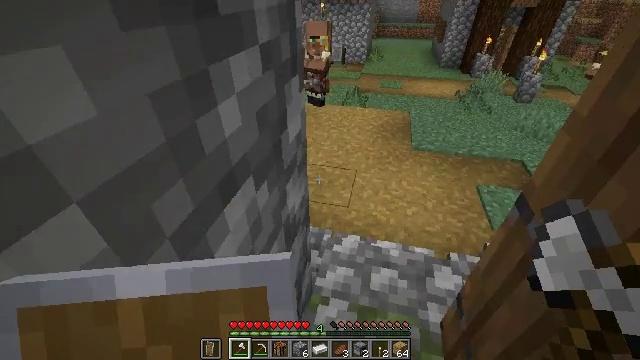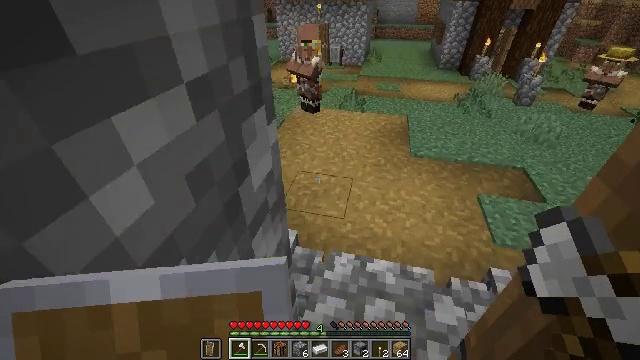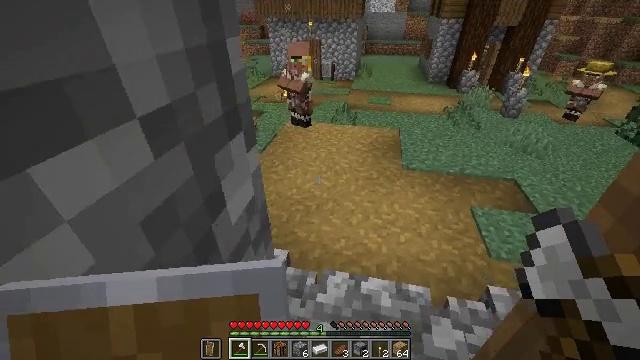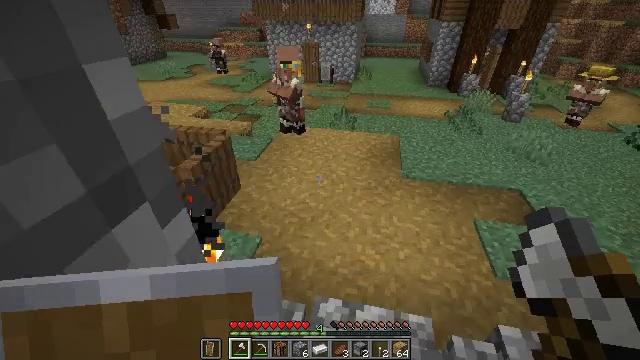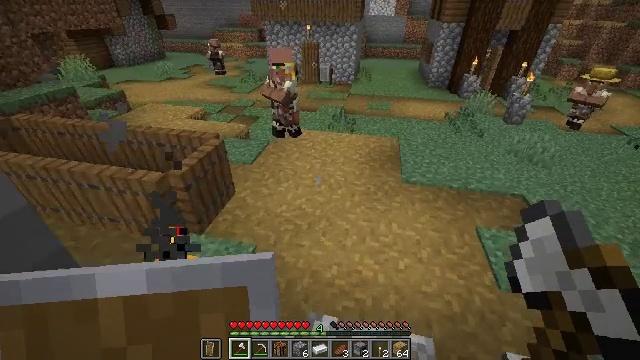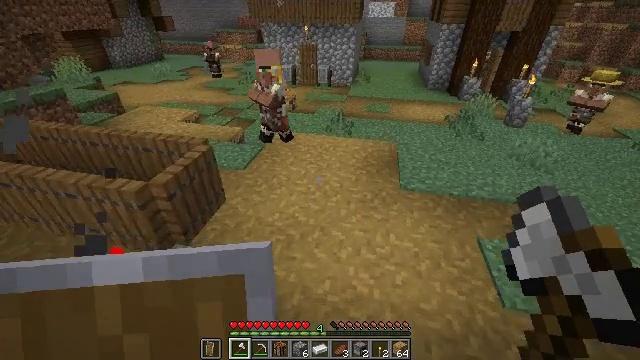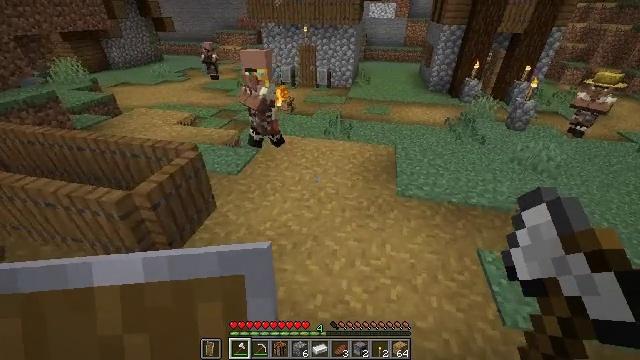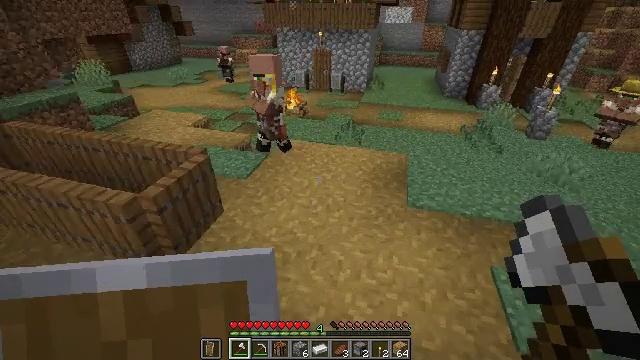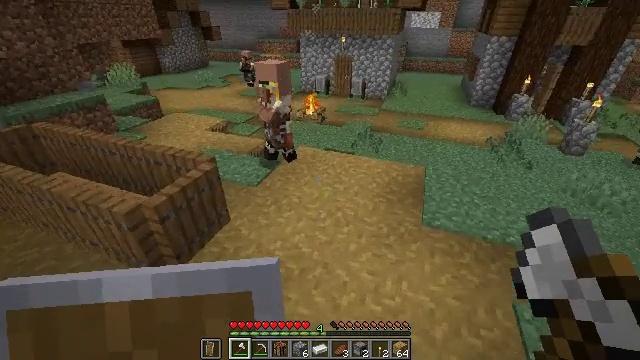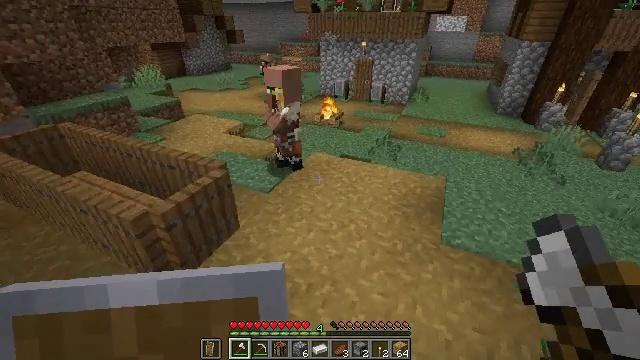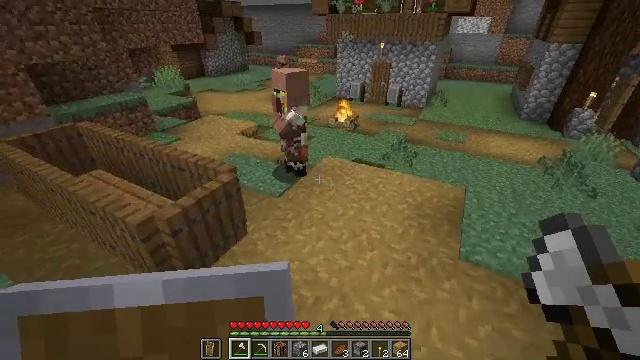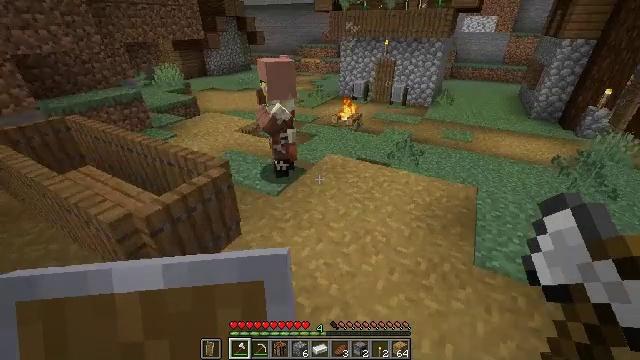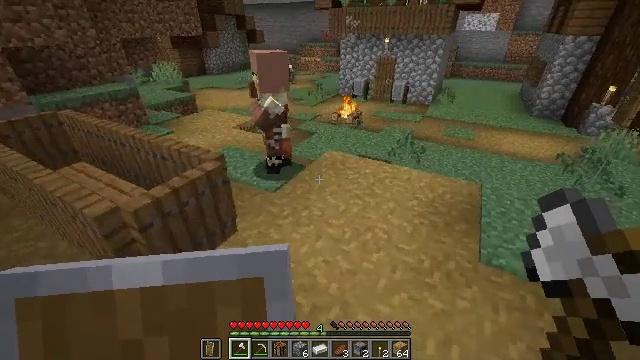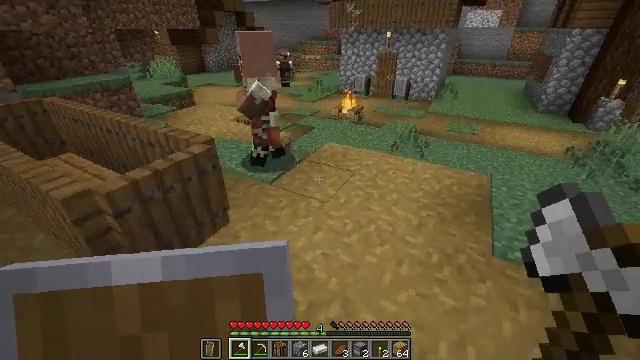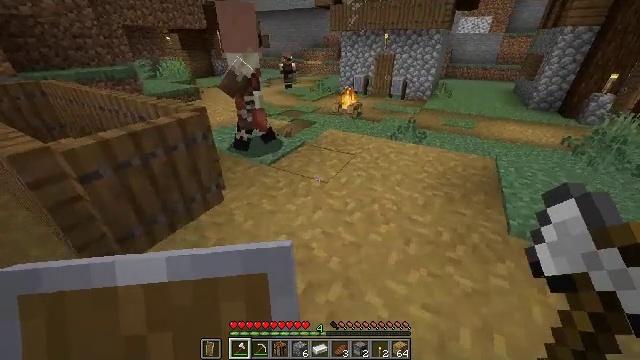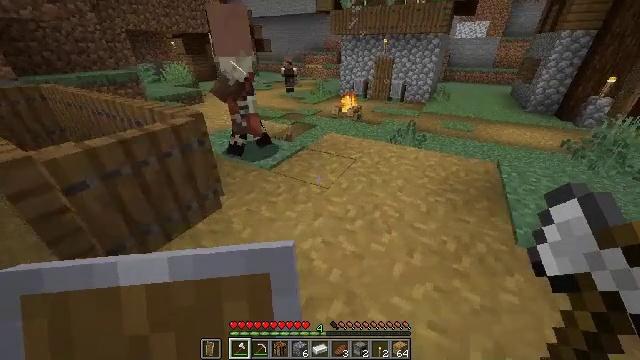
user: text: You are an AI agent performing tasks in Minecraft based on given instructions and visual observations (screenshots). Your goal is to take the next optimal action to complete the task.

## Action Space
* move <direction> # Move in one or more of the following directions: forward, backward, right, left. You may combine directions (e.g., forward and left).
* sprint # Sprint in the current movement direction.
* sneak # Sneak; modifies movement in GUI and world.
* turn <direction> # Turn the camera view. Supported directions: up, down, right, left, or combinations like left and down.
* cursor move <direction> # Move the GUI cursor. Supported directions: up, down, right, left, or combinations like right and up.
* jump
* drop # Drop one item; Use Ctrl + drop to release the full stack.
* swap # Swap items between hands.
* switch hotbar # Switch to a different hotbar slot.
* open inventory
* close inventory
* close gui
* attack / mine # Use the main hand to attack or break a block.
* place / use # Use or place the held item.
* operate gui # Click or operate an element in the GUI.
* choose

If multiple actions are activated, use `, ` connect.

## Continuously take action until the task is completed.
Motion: motion action
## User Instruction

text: Retrieve the blue bed from the ground.
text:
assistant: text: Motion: move forward
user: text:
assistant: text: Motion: move forward, turn right and up
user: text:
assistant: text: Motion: move forward
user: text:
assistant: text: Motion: move forward
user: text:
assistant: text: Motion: move forward and move right
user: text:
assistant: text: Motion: move forward and move right
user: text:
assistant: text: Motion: move forward and move right, turn left
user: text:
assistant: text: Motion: move forward, turn left
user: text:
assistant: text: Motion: move forward, turn left
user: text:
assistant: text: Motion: move forward, turn left
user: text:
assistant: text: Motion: move forward
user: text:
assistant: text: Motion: move forward
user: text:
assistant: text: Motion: move forward, sprint
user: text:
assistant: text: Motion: move forward, sprint
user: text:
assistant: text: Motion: move forward, sprint
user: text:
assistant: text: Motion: move forward, sprint
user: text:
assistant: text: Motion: move forward, sprint
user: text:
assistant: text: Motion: move forward, sprint
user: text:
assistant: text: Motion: move forward, sprint
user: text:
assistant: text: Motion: move forward, sprint
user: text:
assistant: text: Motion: move forward, sprint
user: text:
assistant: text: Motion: move forward, sprint
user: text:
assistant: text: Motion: move forward, sprint
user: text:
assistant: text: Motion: move forward, sprint
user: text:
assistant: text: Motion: move forward, sprint
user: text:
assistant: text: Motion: move forward, sprint
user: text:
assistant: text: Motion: move forward, sprint
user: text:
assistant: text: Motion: move forward, sprint, turn right and down
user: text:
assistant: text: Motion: move forward, sprint, turn right
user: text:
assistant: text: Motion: move forward, sprint